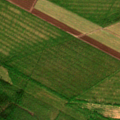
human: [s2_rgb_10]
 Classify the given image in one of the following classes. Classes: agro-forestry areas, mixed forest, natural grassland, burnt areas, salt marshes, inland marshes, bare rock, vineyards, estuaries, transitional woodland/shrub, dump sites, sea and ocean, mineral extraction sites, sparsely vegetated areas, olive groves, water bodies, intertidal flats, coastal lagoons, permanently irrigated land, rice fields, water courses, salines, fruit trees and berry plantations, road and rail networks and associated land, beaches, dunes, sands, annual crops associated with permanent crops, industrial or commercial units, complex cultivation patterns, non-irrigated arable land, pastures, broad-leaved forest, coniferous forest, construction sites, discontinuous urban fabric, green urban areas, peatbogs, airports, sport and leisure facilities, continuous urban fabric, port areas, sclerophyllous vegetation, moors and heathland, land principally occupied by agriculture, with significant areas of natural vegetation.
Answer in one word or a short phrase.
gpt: non-irrigated arable land, coniferous forest, mixed forest, transitional woodland/shrub